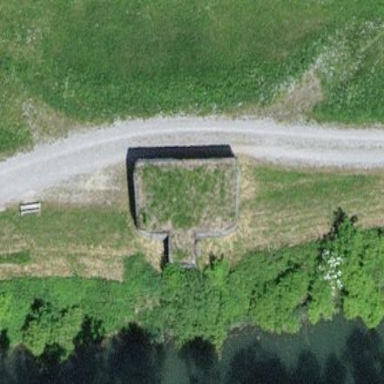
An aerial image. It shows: Military bunker.